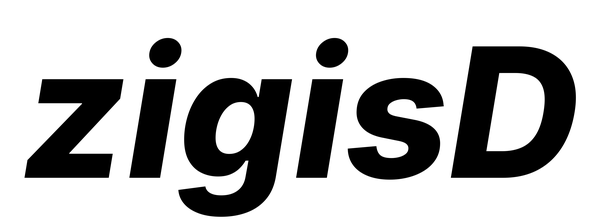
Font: Inter-Italic_ExtraBold_Italic